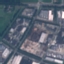
Land use / land cover class: Industrial